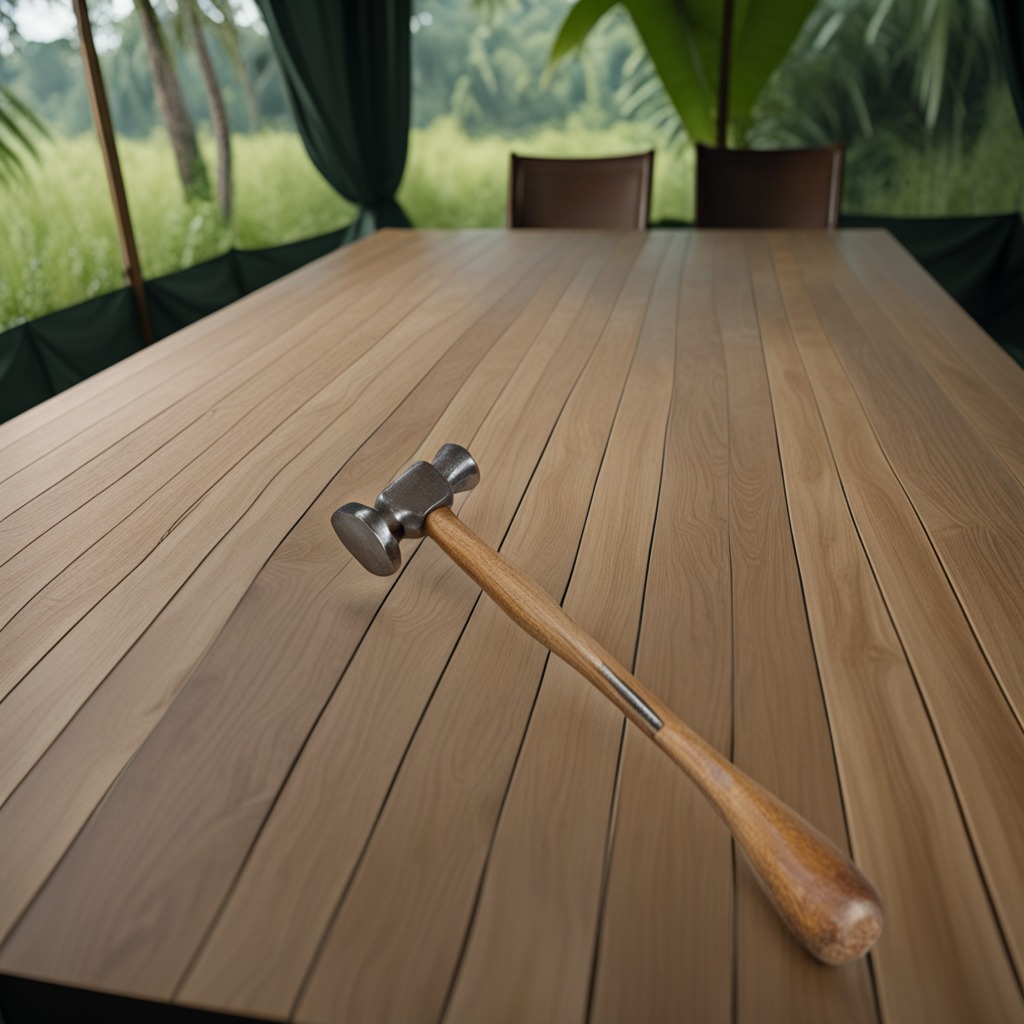
A hammer is lying on a wooden table in a jungle field workshop tent.